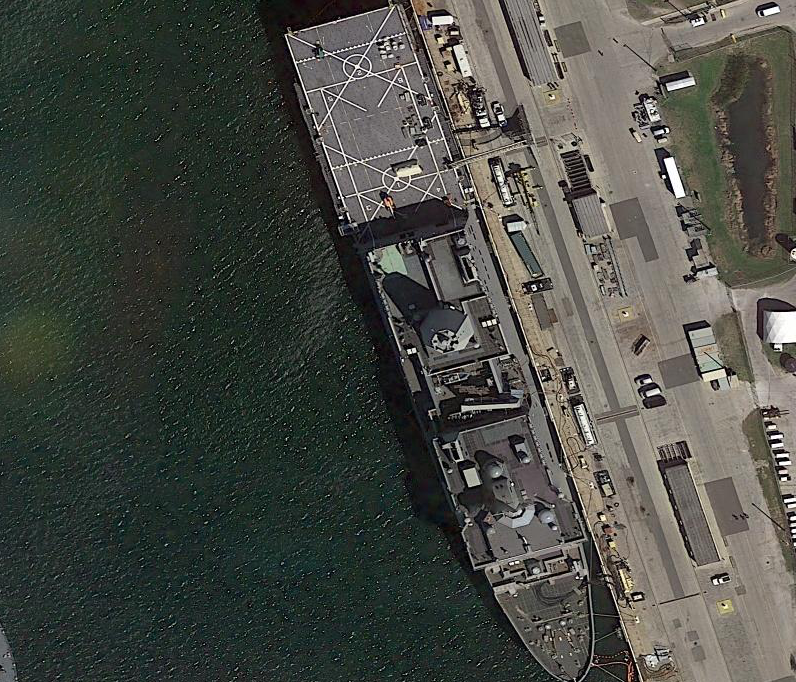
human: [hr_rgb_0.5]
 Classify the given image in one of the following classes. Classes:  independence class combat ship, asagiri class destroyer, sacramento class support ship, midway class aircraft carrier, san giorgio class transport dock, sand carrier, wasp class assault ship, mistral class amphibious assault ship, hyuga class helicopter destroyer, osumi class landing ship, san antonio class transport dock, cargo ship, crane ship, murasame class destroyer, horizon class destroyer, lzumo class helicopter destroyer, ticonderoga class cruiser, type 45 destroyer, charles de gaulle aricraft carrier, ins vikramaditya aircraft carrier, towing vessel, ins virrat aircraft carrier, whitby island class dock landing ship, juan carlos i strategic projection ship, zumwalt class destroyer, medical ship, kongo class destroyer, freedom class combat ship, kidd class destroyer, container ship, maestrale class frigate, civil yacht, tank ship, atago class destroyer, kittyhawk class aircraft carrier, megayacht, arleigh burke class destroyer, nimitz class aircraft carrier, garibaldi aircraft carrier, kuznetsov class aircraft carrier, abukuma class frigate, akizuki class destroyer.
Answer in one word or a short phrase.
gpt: San Antonio class transport dock